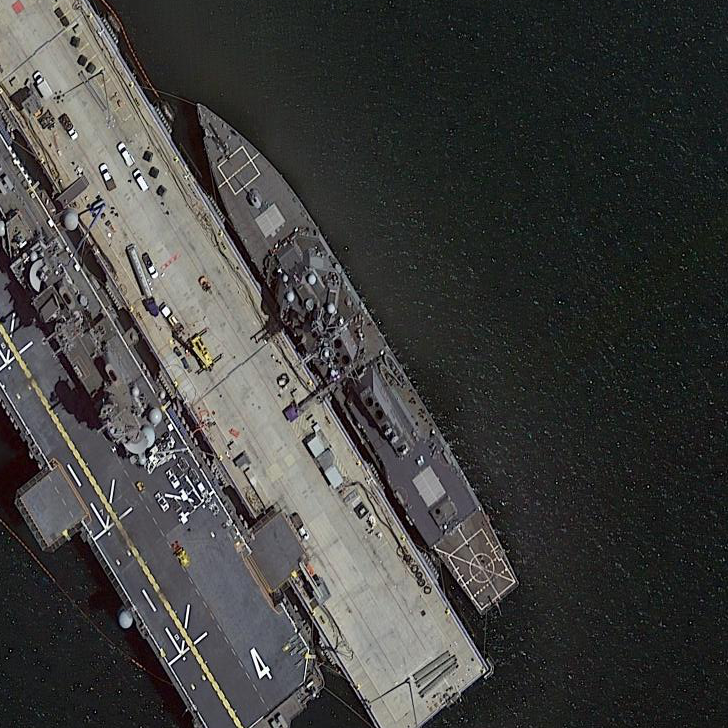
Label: destroyer